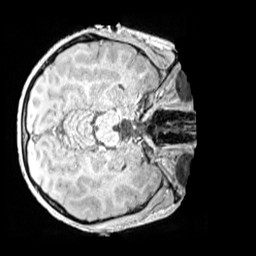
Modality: MP2RAGE
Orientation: axial
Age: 11
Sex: male
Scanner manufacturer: siemens
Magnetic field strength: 3 T
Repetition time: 4 s
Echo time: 0.00299 s